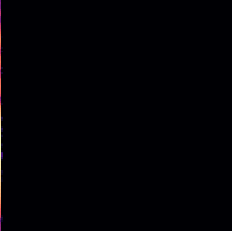
Sound class: Rain